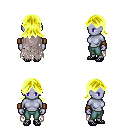
a pixel art fantasy rpg character, female body template, dark elf, purple skin, gray tattered cape, teal pants, gold loose hair, leather bracers, ghillies, four views (front, back, left, right), 2x2 character sprite sheet, small pixel art, hard edges, no anti-aliasing